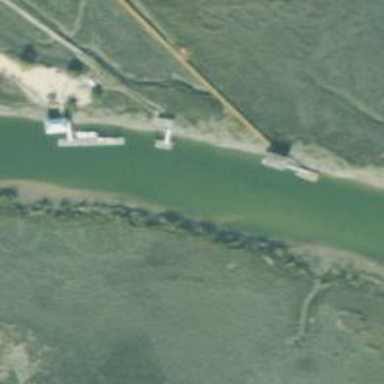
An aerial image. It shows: Man-made pier.